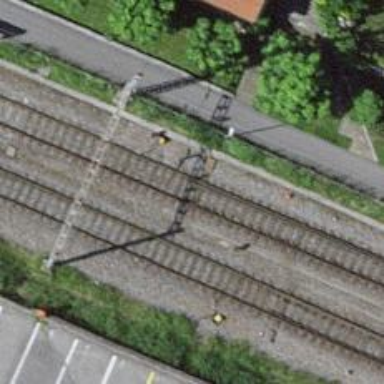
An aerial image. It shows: Single railway track with electrified contact line.